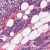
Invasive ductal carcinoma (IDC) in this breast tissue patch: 1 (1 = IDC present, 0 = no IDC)